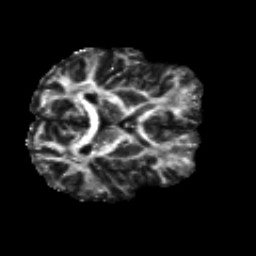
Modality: FA
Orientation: axial
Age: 26
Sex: male
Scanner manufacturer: siemens
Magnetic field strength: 3 T
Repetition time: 8.8 s
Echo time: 0.085 s